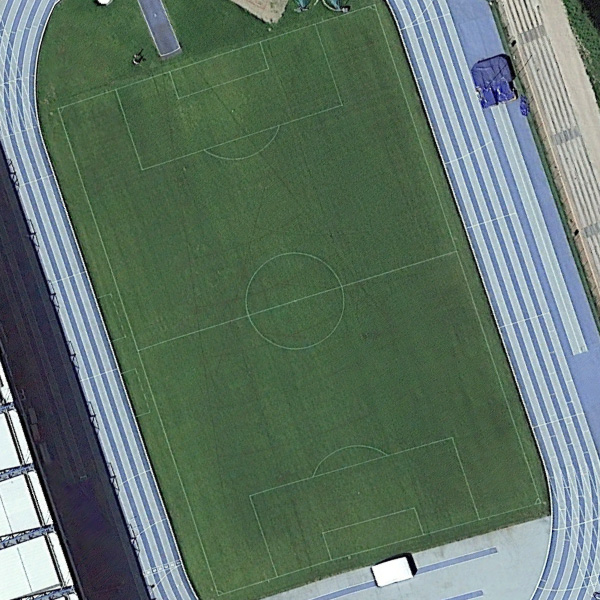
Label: Playground